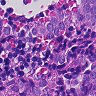
Metastatic tissue present: yes